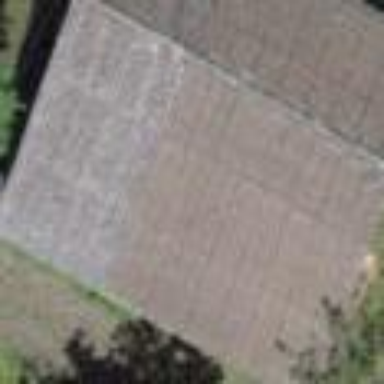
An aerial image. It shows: Shed building.